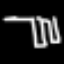
Label: pants